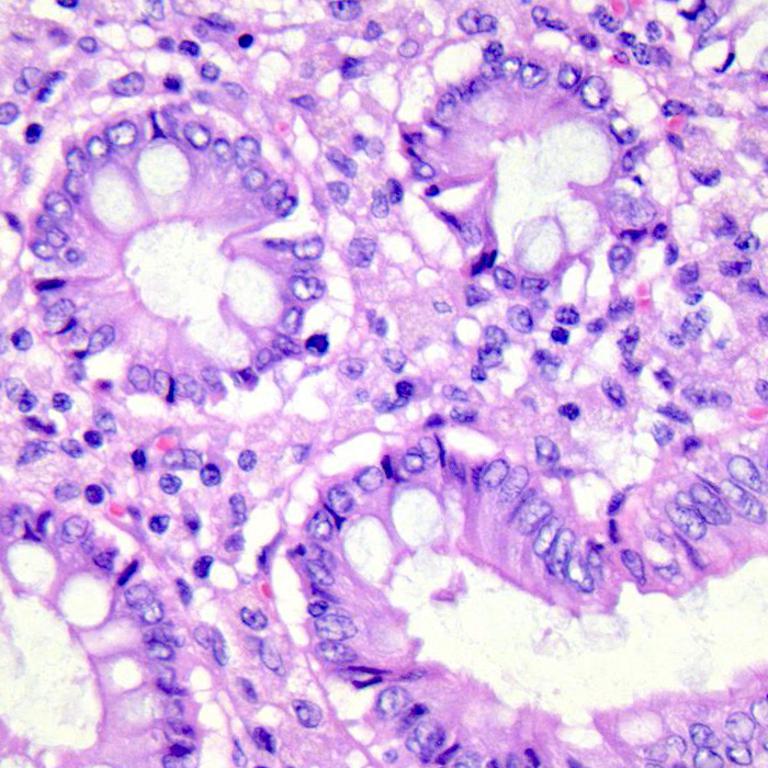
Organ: colon
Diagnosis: benign